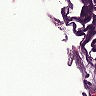
Metastatic tissue present: no